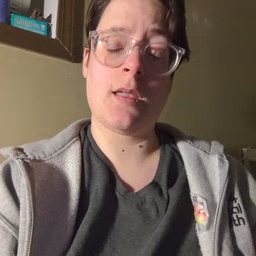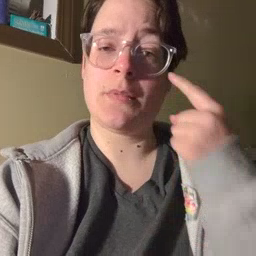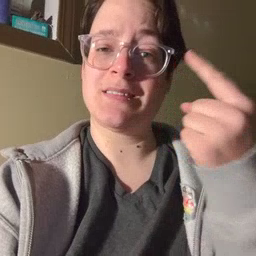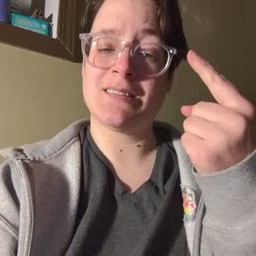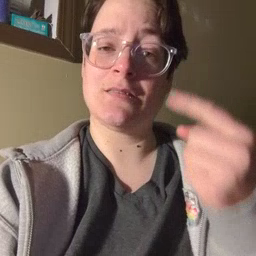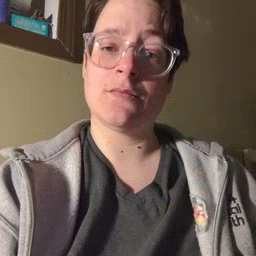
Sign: penny